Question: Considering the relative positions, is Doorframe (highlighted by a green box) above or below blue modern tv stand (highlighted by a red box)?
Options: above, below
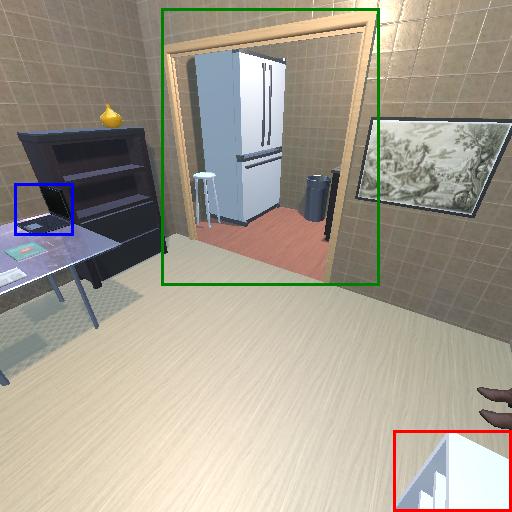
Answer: above